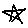
Label: zigzag